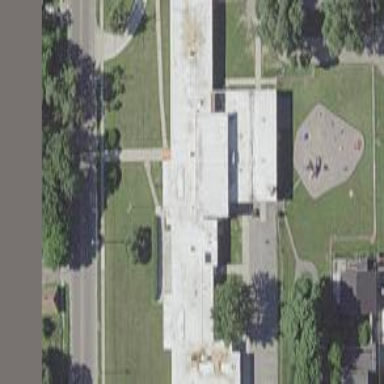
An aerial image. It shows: School building.